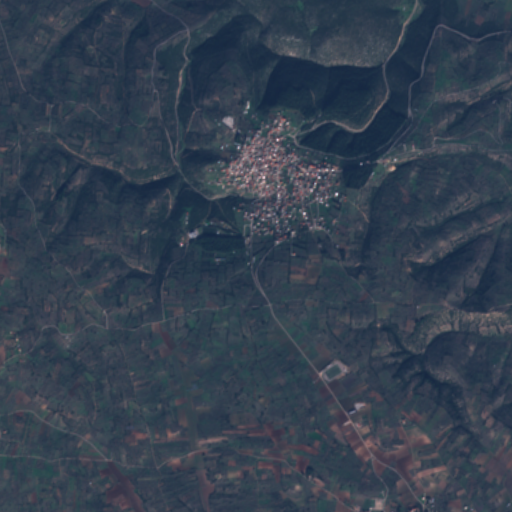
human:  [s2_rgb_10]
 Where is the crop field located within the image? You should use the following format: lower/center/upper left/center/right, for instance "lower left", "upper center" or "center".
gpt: The crop field is located in the lower left of the image.
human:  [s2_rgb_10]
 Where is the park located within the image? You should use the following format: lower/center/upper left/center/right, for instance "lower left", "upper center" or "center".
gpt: The park is located in the upper right of the image.
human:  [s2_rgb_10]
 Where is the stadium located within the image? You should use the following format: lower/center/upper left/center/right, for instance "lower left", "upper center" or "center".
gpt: The stadium is located in the lower right of the image.
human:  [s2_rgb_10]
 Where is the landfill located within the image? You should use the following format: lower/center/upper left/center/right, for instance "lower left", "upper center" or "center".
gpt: There is no landfill in the image.